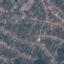
Land use / land cover: Residential